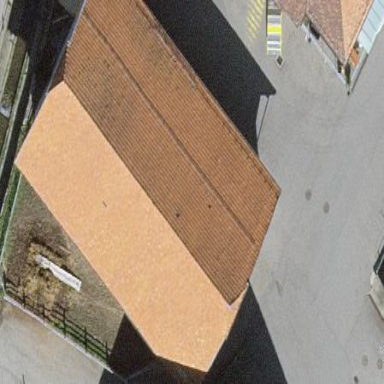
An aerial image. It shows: Building with gabled red roof. The building itself has brown color.